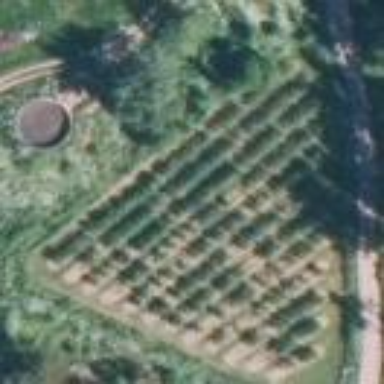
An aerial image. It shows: Orchard.